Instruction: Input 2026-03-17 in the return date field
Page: home
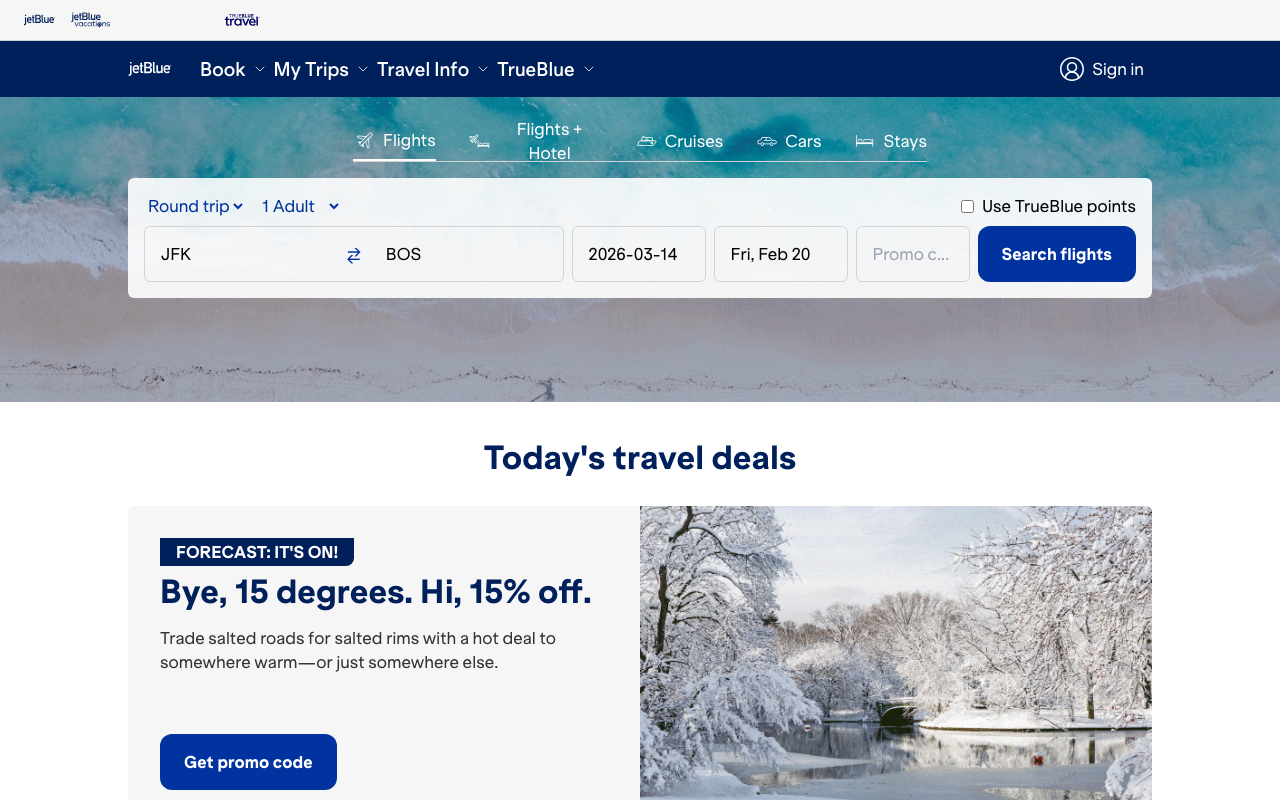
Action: type